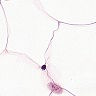
Metastatic tissue present: no